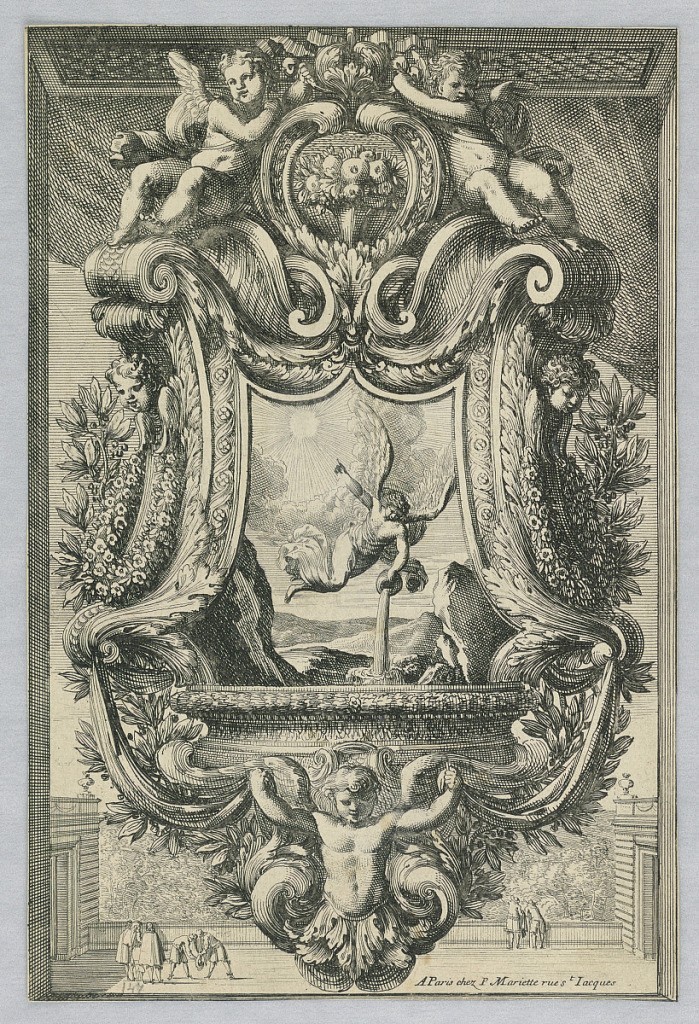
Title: Design for Holy Water Spouts, from "Inventions Pour Faire des Plaques"
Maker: Jean Le Pautre, French, 1618–1682
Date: ca. 1600
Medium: Etching on paper; Red crayon on paper
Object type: Print
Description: Verso: Horizontally, top left. Bottom center: a chiffre containing ABCGN and probably other letters.